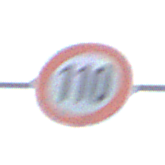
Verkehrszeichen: Geschwindigkeit110
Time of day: SunriseSunset
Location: Outdoor (Nature)
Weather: PartlyCloudy
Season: NotSpecified
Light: Natural